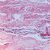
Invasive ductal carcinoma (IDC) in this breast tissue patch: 0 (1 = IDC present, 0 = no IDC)